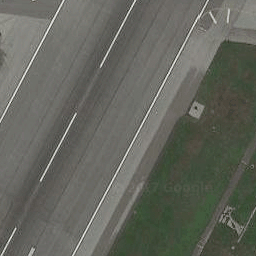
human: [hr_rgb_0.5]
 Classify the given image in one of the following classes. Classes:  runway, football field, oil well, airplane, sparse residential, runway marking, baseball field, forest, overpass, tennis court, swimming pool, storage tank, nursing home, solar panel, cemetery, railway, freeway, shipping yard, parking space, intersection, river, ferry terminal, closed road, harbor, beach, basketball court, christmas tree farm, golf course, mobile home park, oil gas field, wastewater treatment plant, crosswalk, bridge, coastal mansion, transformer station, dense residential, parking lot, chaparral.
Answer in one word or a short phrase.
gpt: runway